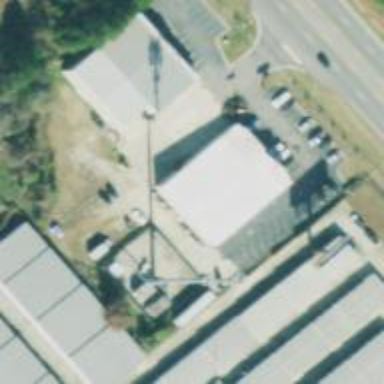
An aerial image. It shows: Storage rental shop.